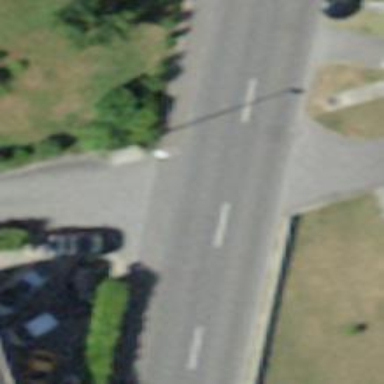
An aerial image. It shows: Secondary road with asphalt surface and designated cycle lane.